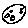
Label: moon